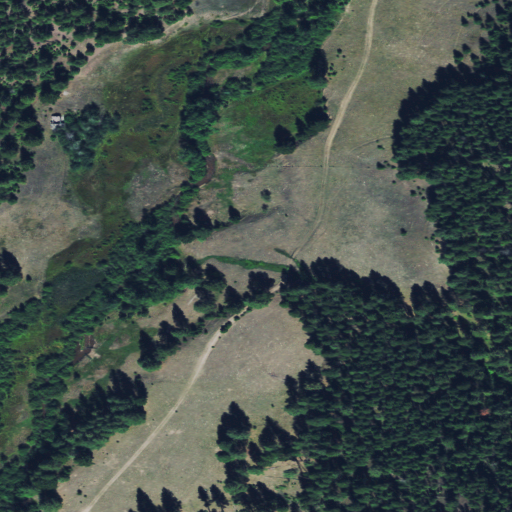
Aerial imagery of valley in Montana named Welch Gulch containing evergreen forest, grassland, woody wetlands, shrub, herbaceous wetlands, open development, and pasture